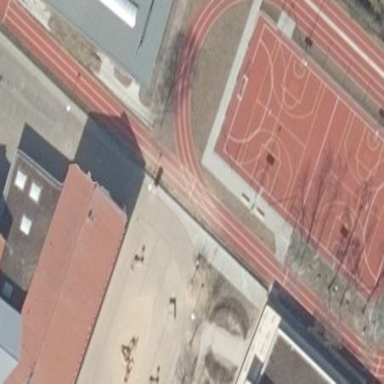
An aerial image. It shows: Athletics track located in leisure land area.